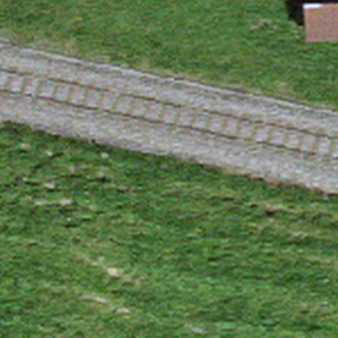
Label: other